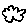
Label: cloud